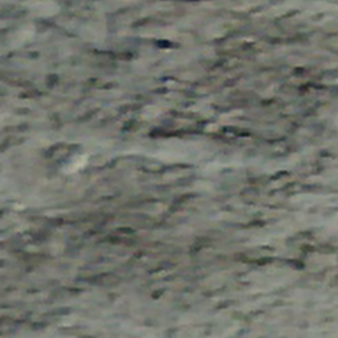
Label: other